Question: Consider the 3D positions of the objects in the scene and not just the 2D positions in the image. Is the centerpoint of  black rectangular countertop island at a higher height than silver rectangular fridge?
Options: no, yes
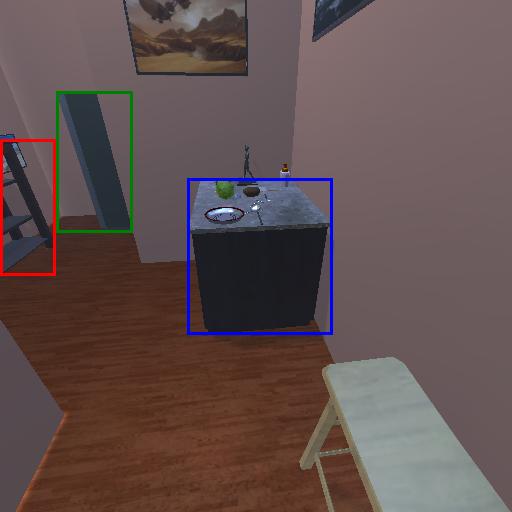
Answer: no